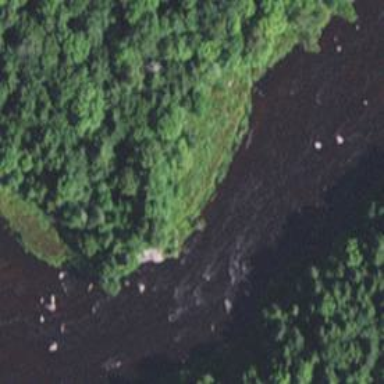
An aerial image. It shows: River with rapids of grade 3.